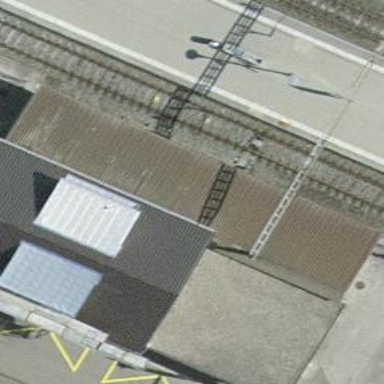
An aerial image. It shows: Railway switch.